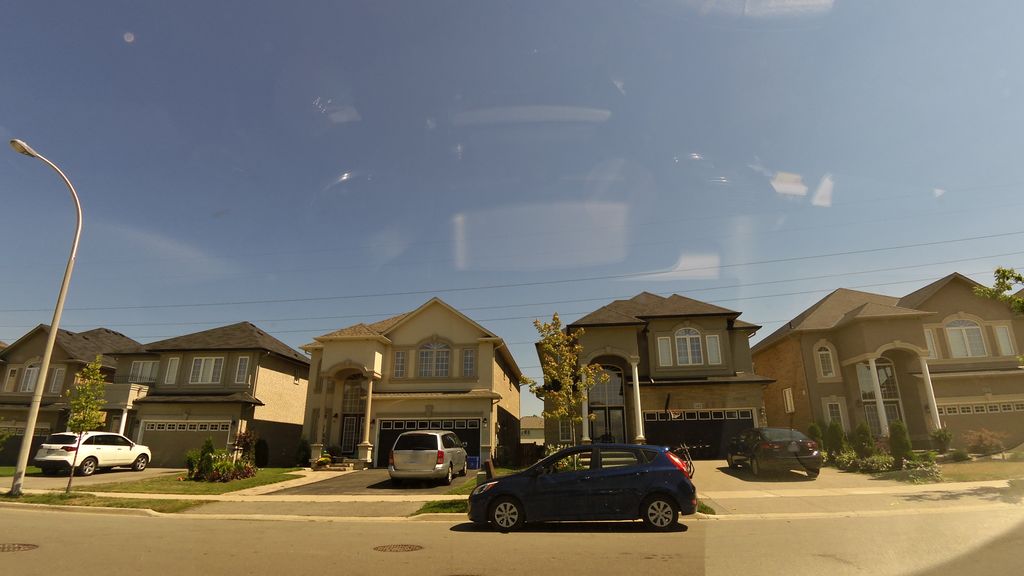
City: hamilton